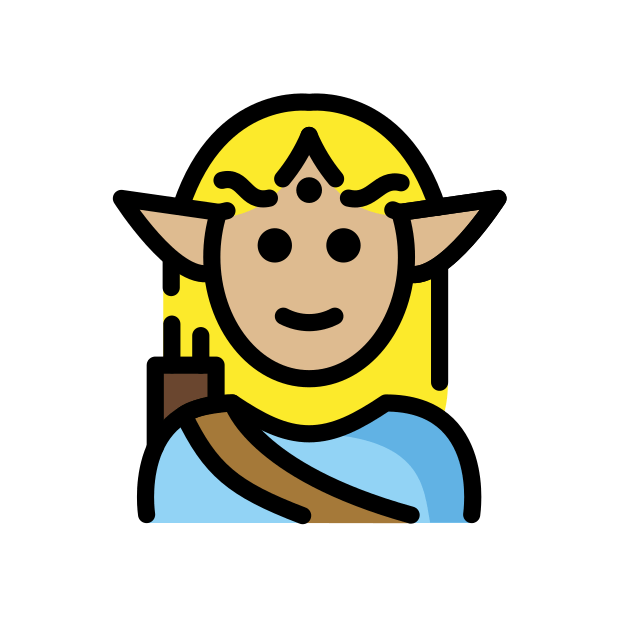
man elf: medium-light skin tone